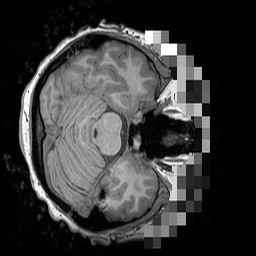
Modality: T1w
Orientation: axial
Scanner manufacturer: siemens
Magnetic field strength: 3 T
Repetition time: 1.5 s
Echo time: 0.00291 s